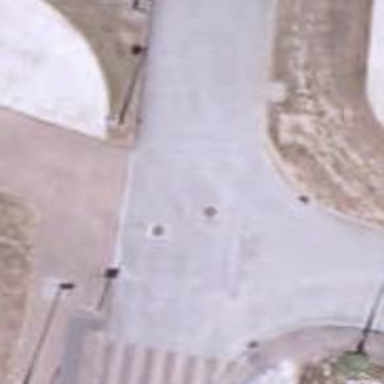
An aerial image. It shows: Pedestrian road.